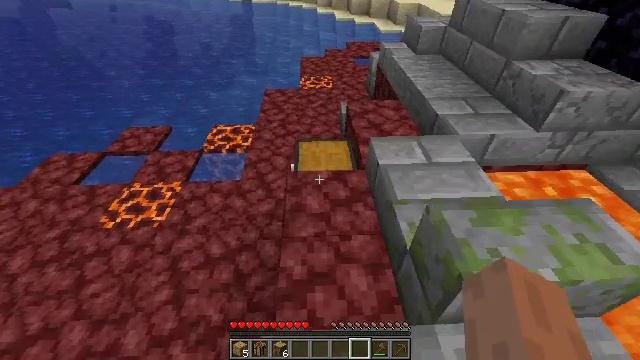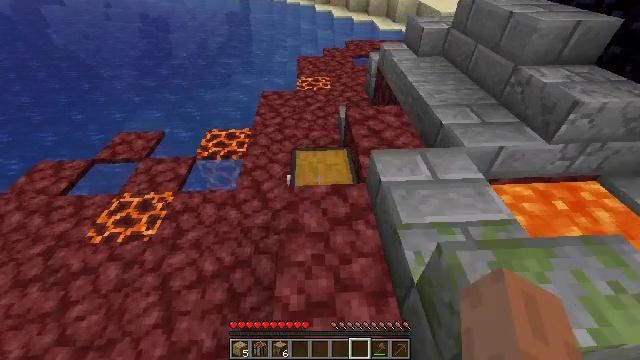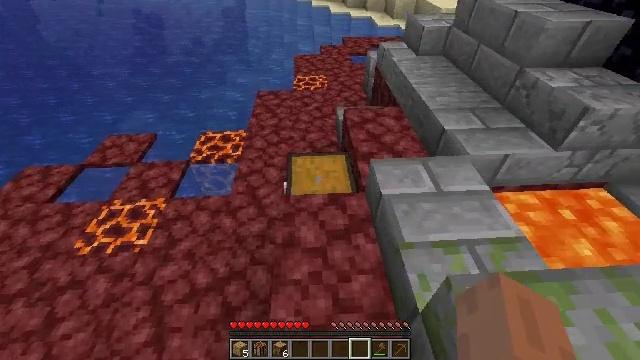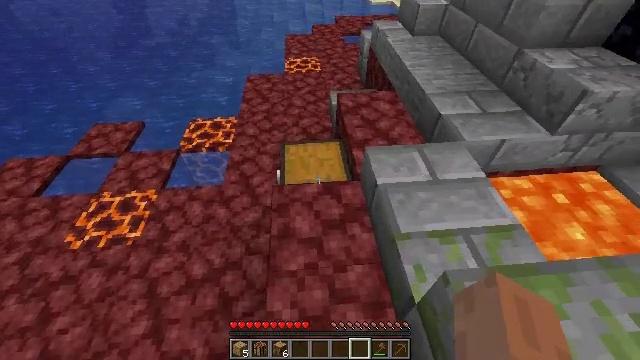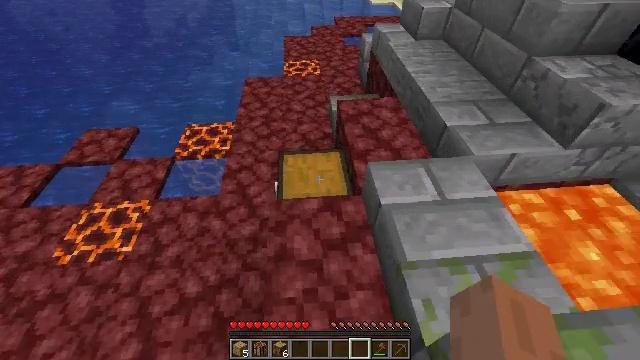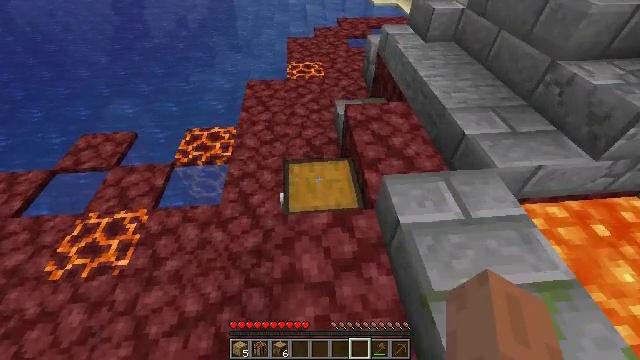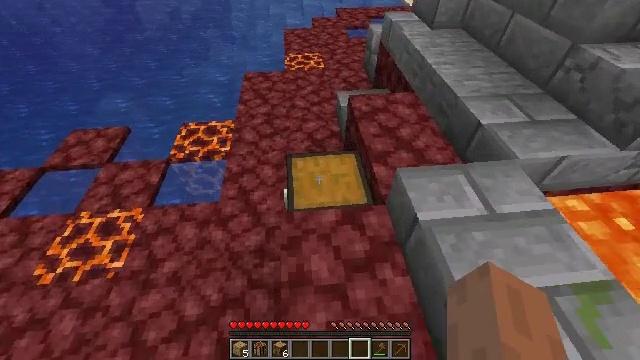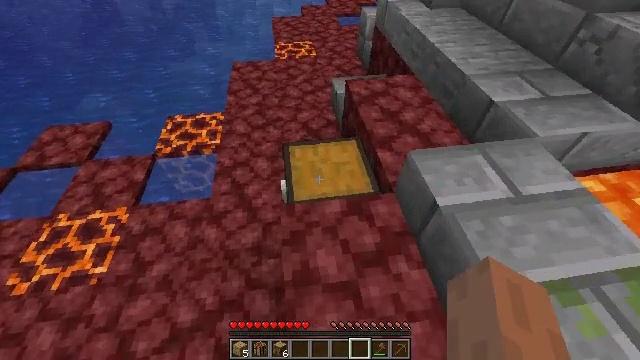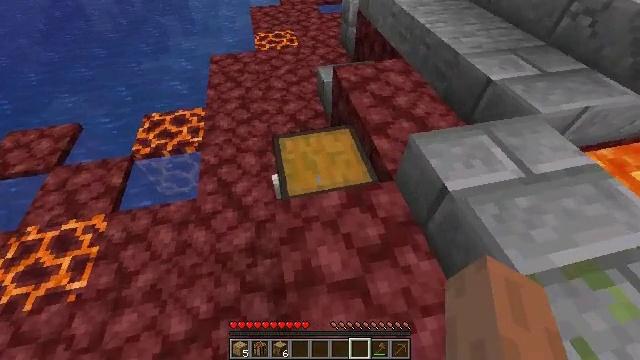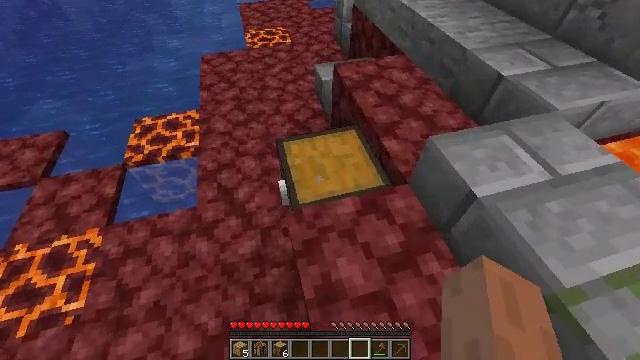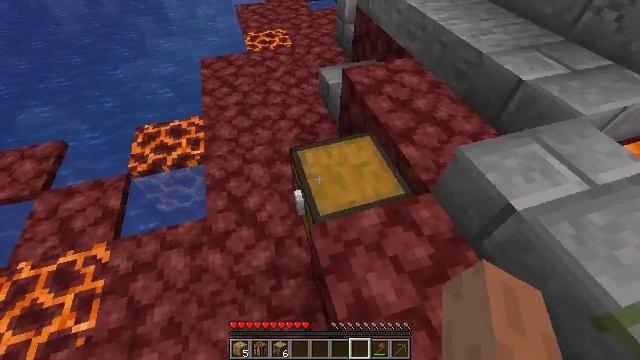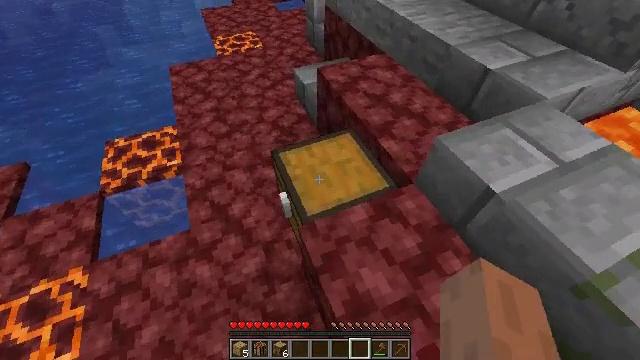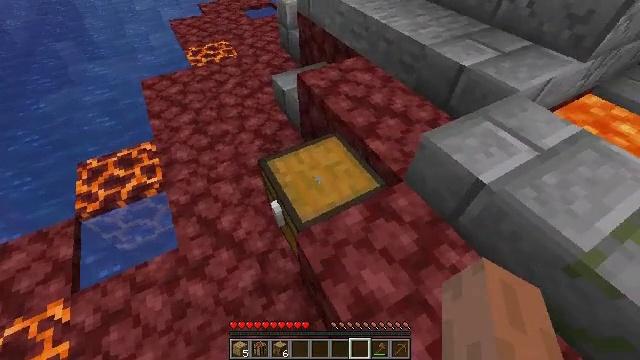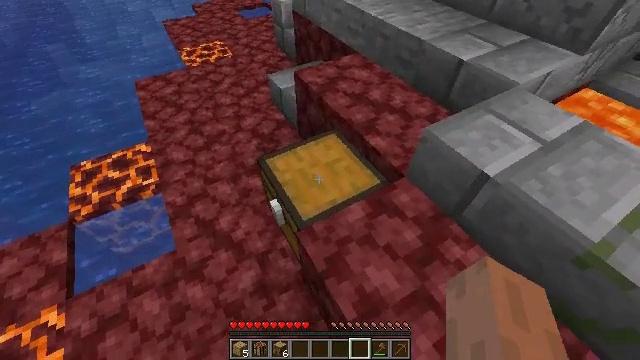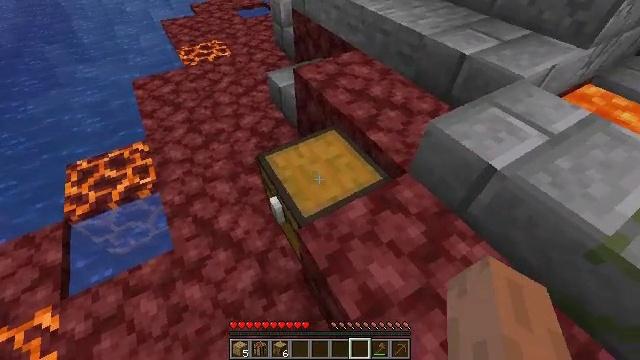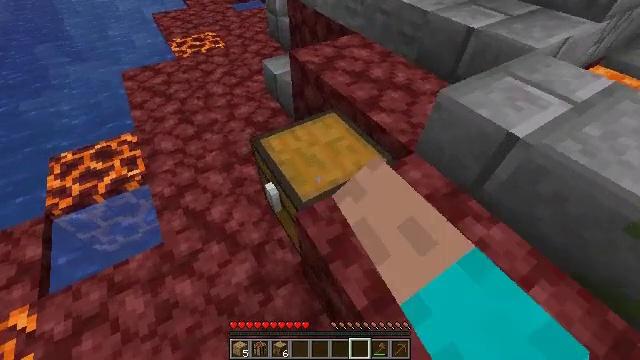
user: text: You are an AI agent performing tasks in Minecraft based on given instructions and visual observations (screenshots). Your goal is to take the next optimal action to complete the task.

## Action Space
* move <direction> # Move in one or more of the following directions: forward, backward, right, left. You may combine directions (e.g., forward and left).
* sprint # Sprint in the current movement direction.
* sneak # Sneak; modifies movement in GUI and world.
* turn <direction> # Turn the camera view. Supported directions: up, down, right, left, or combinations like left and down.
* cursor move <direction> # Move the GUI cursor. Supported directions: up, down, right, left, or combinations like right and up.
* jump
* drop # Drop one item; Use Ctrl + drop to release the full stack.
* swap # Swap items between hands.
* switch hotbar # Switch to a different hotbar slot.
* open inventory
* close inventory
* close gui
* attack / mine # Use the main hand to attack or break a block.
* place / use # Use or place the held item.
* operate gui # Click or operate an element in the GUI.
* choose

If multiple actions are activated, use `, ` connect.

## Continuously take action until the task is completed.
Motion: motion action
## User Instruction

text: Mine a chest to move it.
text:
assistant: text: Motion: move forward
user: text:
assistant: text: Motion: move forward
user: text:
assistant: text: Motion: move forward, turn right and down
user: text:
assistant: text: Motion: move forward and move left
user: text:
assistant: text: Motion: move forward and move left
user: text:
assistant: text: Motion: move forward and move left, turn down
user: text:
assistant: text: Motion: move forward and move left, turn right and down
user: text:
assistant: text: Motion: move forward and move left, turn right and down
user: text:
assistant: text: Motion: move left, turn right
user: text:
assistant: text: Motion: turn right
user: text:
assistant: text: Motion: turn right
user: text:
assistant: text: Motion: turn right
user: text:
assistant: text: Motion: turn right
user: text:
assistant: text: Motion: use / place
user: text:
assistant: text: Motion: use / place
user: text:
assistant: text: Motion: use / place
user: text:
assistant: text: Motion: no_op
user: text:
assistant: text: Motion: no_op
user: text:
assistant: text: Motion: open gui
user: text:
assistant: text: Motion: no_op
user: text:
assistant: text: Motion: no_op
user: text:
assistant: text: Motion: no_op
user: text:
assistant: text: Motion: no_op
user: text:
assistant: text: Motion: no_op
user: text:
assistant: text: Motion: no_op
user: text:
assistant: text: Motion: no_op
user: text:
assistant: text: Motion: no_op
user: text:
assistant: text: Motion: no_op
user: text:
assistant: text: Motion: no_op
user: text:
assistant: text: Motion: no_op